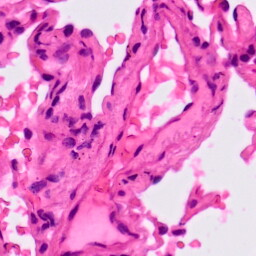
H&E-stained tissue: Lung